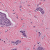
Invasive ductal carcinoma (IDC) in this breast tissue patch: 1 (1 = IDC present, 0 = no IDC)